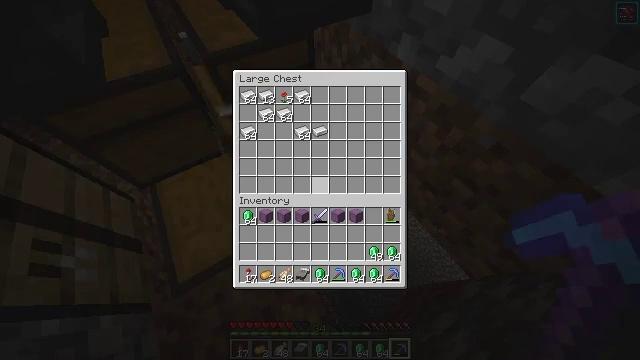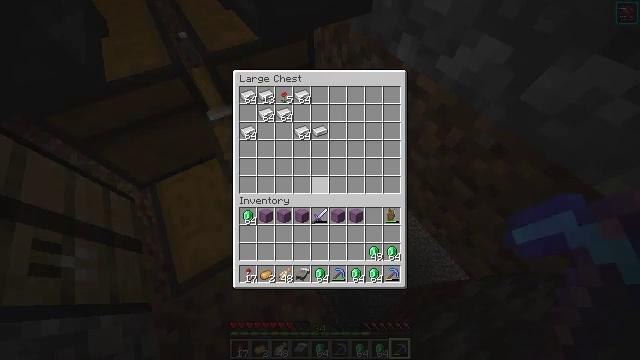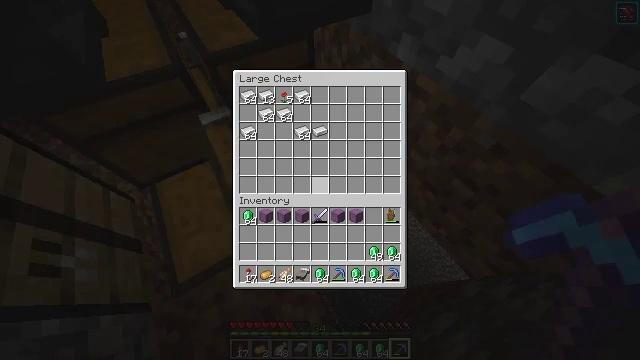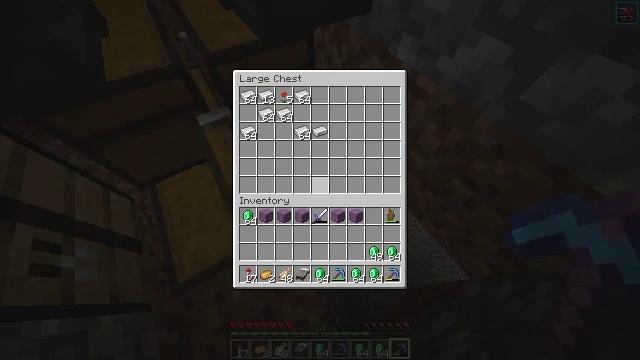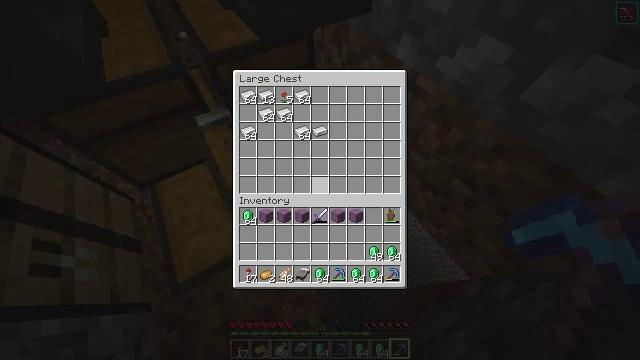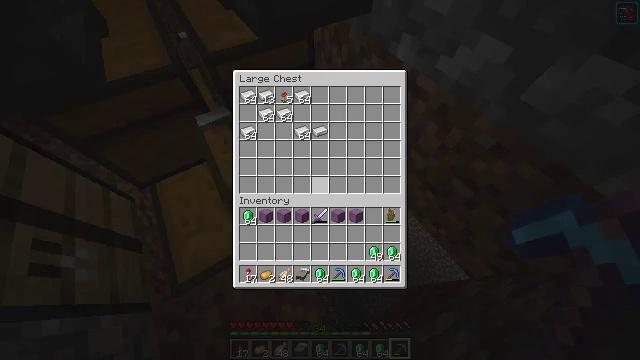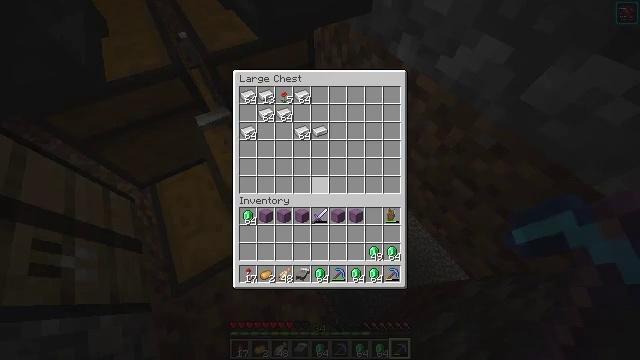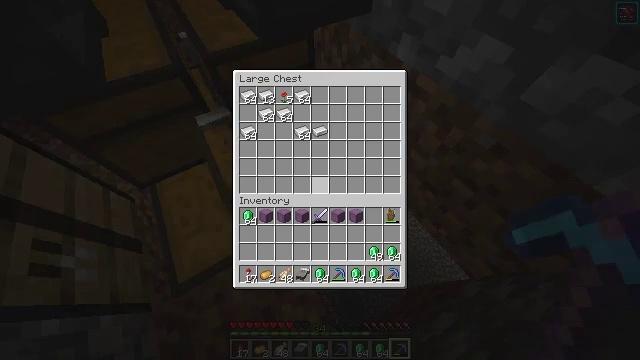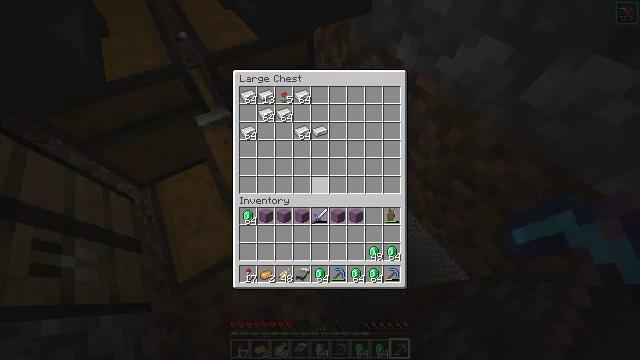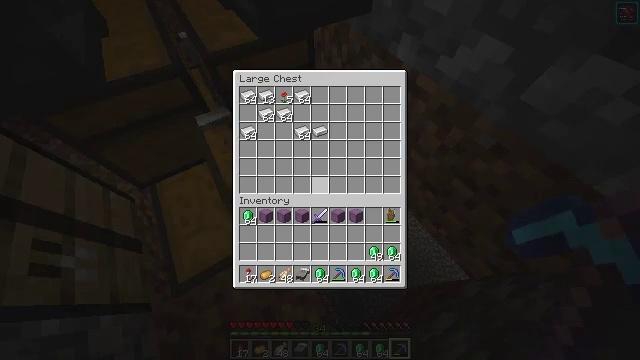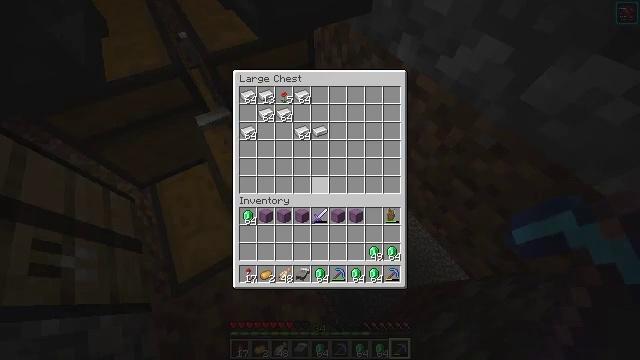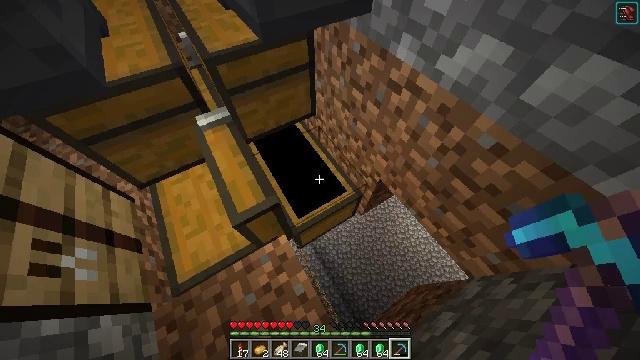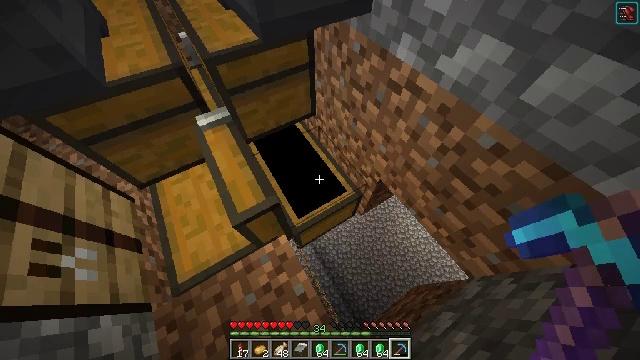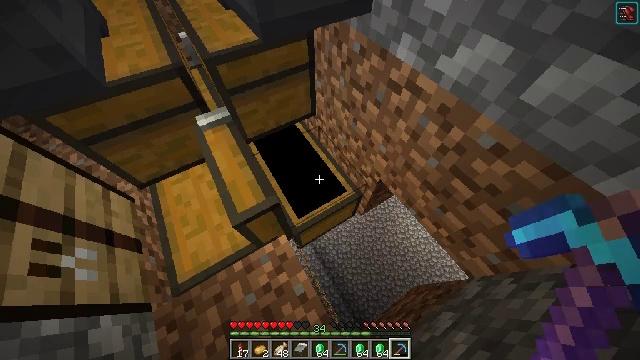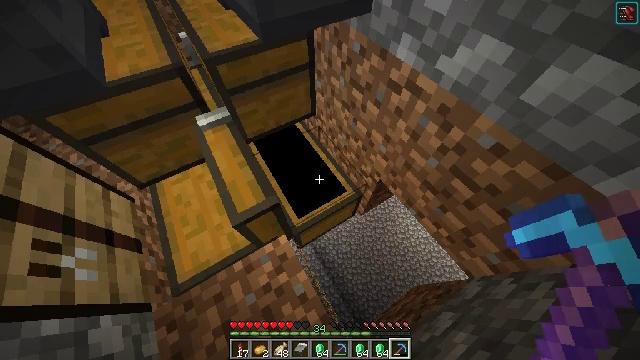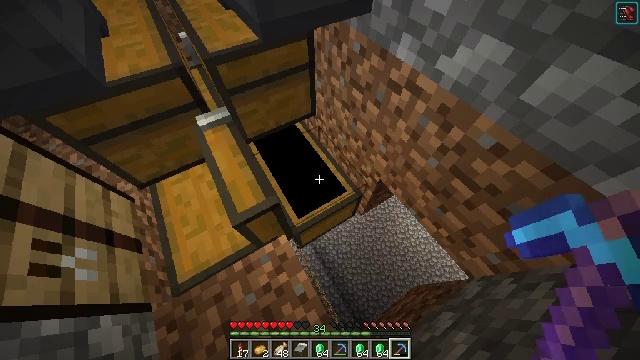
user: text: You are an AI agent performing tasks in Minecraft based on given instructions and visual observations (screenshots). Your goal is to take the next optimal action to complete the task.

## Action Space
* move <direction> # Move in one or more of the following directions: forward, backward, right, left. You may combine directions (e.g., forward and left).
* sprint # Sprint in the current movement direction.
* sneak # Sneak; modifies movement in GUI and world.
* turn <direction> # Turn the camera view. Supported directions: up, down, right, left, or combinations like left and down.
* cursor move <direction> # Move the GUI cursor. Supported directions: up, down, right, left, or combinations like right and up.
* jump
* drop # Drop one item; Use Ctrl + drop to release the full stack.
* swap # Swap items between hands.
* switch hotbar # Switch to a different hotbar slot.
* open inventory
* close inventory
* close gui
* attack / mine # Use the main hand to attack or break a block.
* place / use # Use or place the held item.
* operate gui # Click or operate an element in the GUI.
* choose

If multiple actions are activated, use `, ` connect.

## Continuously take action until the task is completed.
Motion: motion action
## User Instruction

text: Make an emerald block from emeralds in the crafting grid.
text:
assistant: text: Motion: no_op
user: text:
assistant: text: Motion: no_op
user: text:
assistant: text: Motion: no_op
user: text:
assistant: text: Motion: no_op
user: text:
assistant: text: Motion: no_op
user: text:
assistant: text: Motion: no_op
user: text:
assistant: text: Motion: no_op
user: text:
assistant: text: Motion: no_op
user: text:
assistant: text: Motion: no_op
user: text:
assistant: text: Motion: no_op
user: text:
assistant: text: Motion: no_op
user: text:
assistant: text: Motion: close gui
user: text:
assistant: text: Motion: open inventory
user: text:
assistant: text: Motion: no_op
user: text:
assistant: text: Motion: no_op
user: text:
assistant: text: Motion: move right, turn left and down
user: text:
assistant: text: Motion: move right, turn left and down
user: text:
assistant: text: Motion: move right, turn left and down
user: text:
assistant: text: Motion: turn down
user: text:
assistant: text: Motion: turn down
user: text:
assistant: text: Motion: no_op
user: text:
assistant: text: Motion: no_op
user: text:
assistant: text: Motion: no_op
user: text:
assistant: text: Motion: no_op
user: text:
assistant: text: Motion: no_op
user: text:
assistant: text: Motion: no_op
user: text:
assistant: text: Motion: no_op
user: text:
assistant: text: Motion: no_op
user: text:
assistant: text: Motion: no_op
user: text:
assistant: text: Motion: turn right